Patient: sex F, age 67
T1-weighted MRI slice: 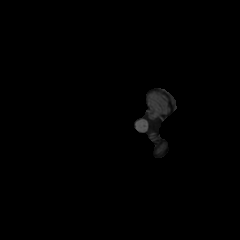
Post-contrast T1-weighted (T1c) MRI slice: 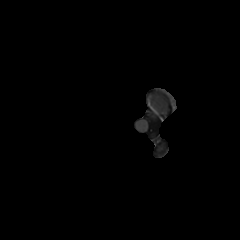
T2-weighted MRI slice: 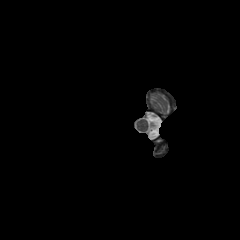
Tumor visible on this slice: no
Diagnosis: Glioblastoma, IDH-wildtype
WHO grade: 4